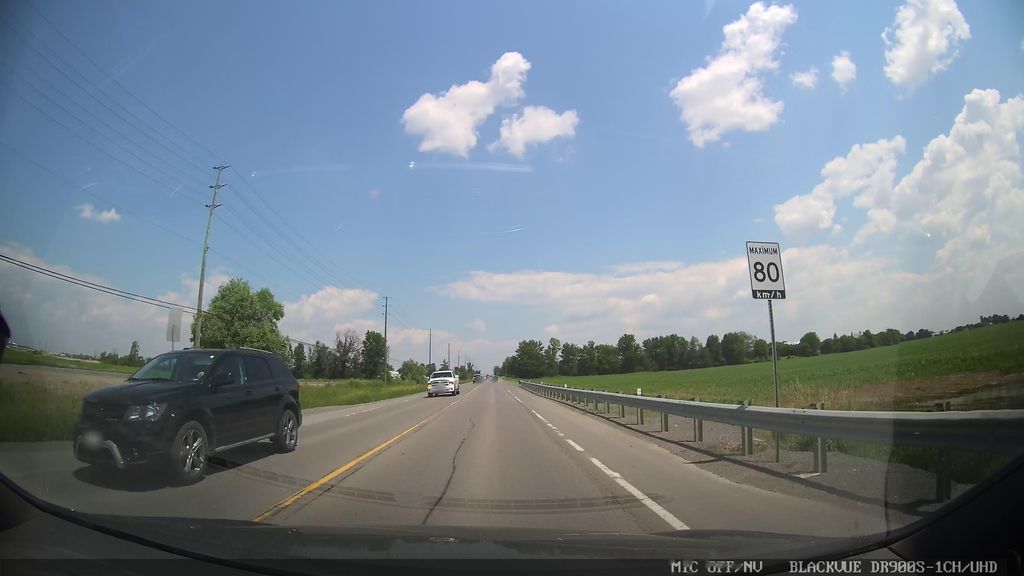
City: ottawa-gatineau